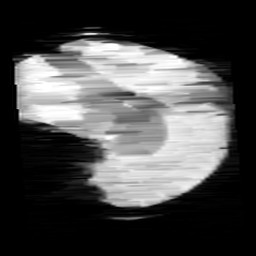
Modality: minIP
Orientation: sagittal
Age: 9
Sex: female
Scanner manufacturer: siemens
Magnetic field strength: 3 T
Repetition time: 0.027 s
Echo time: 0.02 s